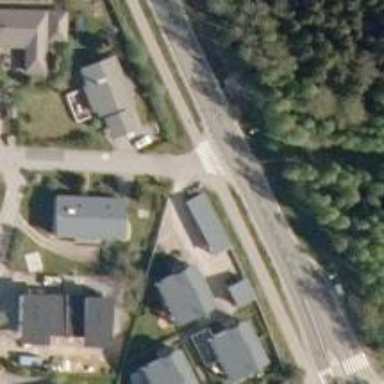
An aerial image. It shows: Crossing on asphalt cycleway.